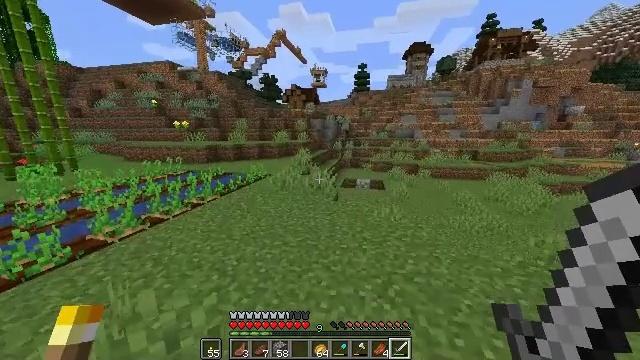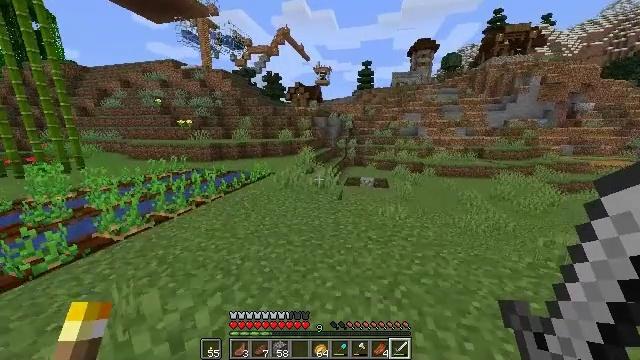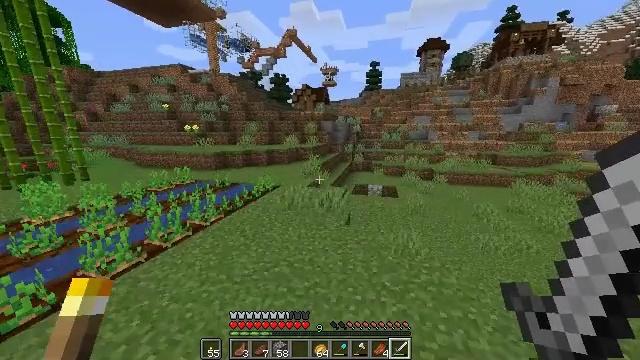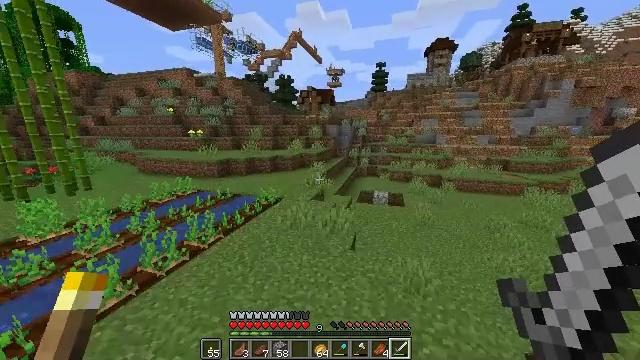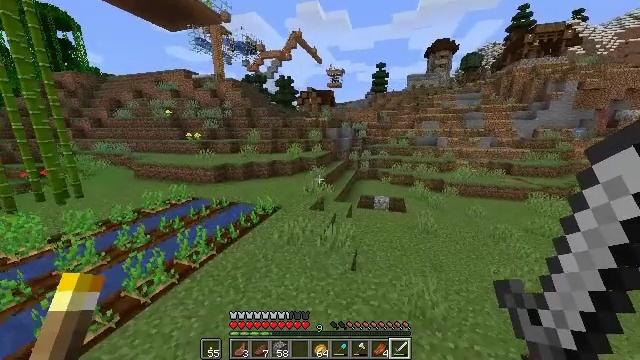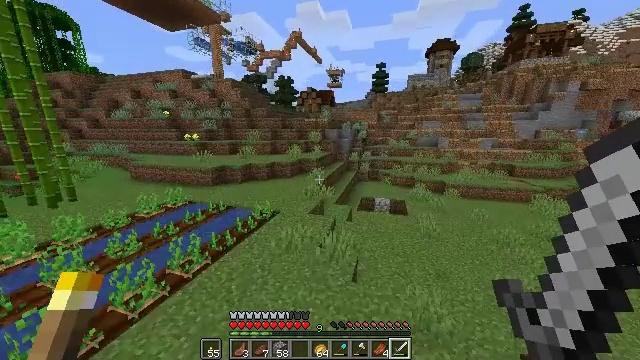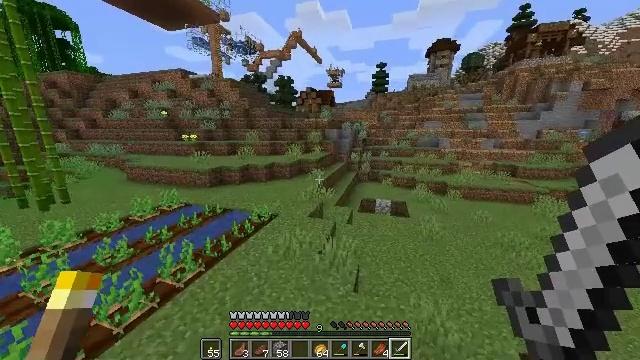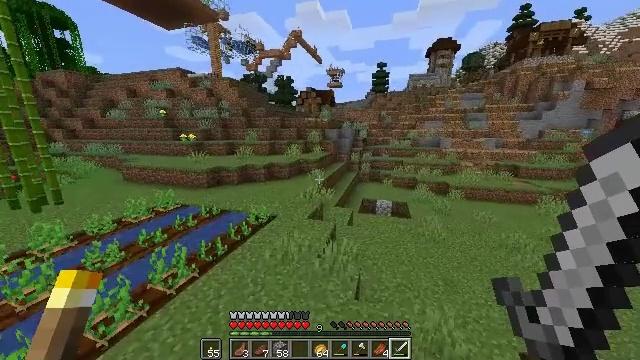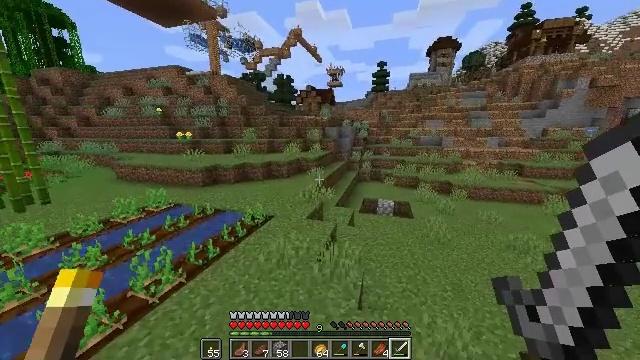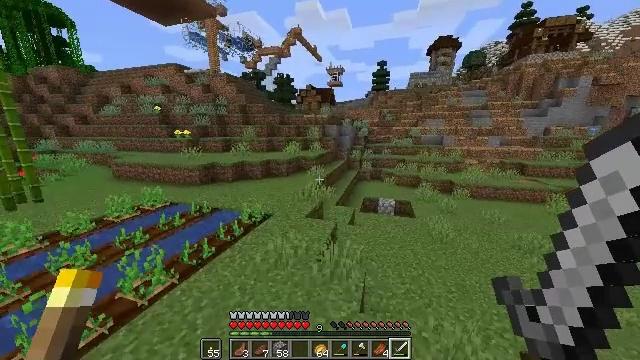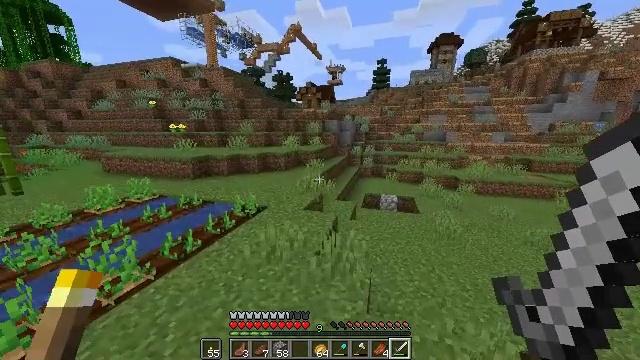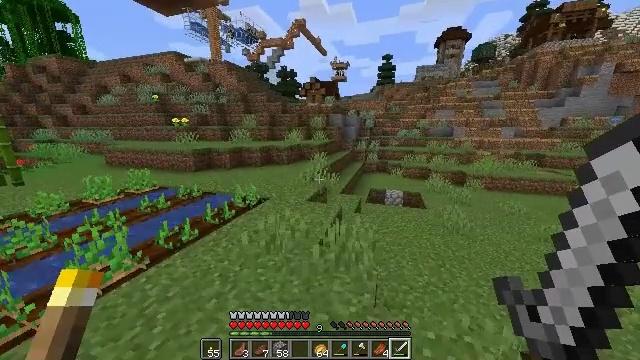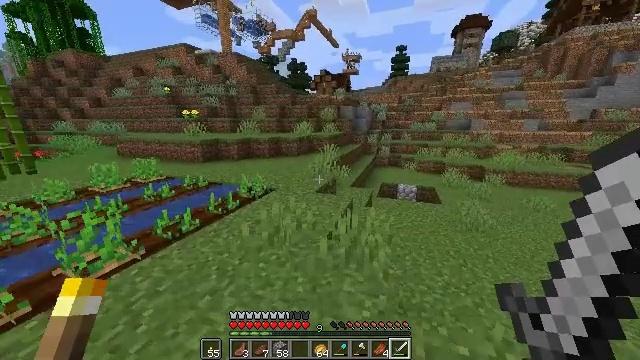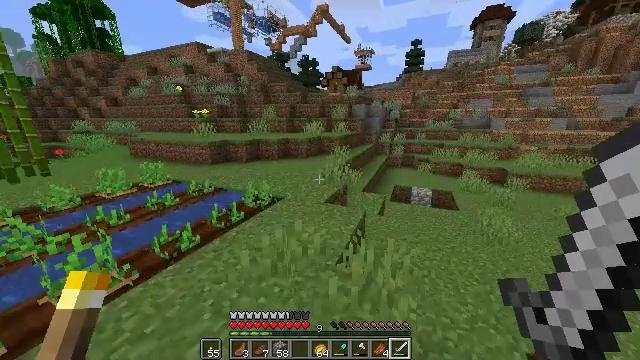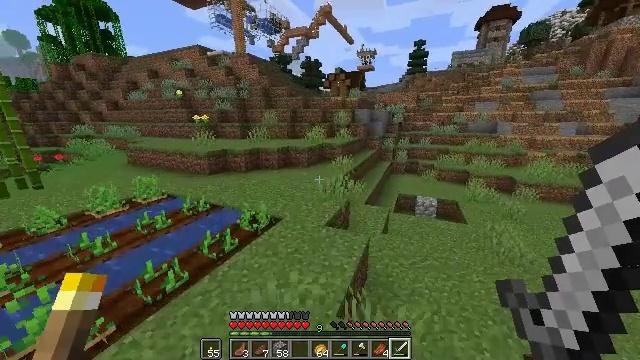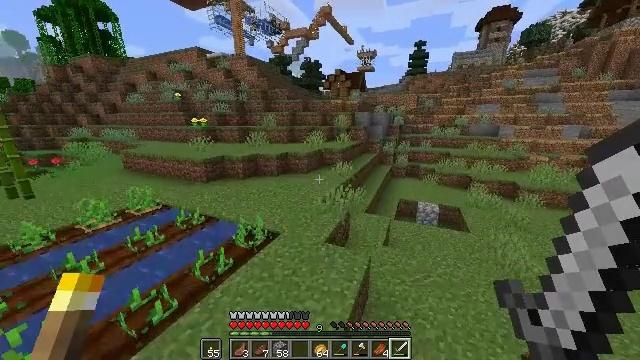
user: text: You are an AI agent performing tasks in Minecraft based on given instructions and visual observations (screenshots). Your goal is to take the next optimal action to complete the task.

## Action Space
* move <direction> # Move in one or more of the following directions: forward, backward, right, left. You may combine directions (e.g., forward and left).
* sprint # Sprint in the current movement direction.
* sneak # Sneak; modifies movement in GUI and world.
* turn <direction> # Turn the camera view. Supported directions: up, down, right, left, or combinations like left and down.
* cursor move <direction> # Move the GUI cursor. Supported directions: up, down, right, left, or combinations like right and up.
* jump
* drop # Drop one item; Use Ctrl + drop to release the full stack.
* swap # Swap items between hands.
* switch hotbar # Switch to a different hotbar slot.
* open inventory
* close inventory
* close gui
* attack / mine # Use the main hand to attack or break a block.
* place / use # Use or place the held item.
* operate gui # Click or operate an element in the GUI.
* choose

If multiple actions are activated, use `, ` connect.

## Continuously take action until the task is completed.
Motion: motion action
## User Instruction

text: Make a baked potato using a furnace.
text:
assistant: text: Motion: move forward, jump
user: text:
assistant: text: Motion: move forward, turn left, jump
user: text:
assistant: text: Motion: move forward, turn left, jump
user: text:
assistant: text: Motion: move forward, jump
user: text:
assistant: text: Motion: move forward, jump
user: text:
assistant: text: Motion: move forward, jump
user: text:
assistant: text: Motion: move forward, jump
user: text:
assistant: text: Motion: move forward, jump
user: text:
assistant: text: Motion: move forward, jump
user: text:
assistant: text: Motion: move forward, jump
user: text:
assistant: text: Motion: move forward, turn left, jump
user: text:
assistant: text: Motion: move forward, sprint, turn left and down, jump
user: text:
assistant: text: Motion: move forward, sprint, turn left, jump
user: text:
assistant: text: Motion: move forward, sprint, jump
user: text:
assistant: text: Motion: move forward, sprint, jump
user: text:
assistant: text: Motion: move forward, sprint, jump
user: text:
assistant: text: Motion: move forward, jump
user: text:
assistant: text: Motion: move forward, jump
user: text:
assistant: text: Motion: move forward, jump
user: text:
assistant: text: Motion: move forward, jump
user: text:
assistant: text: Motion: move forward, jump
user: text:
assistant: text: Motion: move forward, jump
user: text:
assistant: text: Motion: move forward, jump
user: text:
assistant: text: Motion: move forward, turn left, jump
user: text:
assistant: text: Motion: move forward, sprint, jump
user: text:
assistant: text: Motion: move forward, sprint, turn left, jump
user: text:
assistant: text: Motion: move forward, sprint, turn left and up, jump
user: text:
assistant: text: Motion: move forward, turn up, jump
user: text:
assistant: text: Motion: move forward, turn up, jump
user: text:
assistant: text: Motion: move forward, turn up, jump